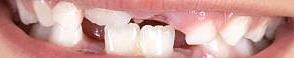
Condition: hypodontia